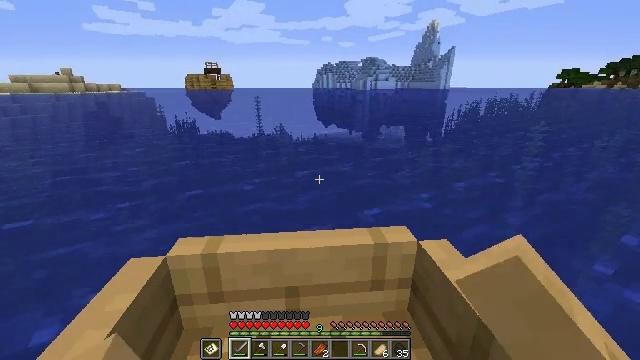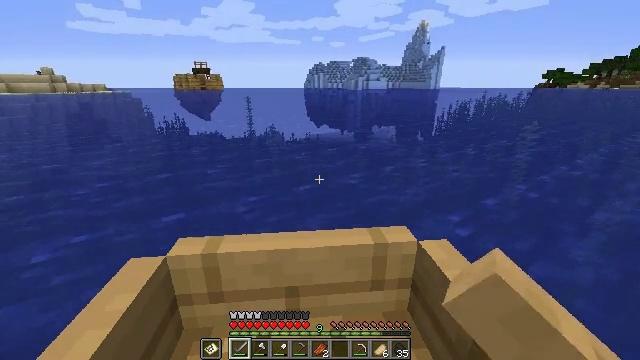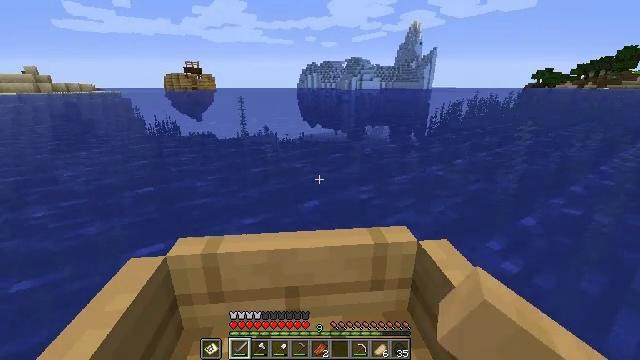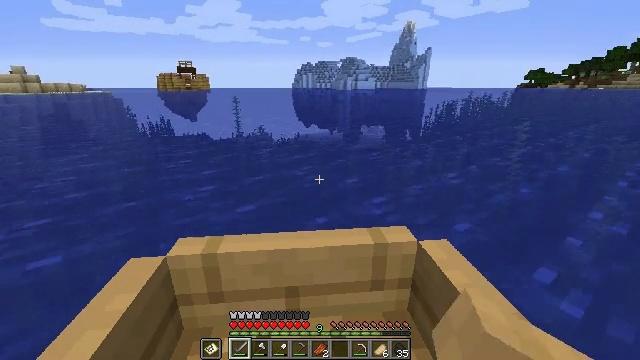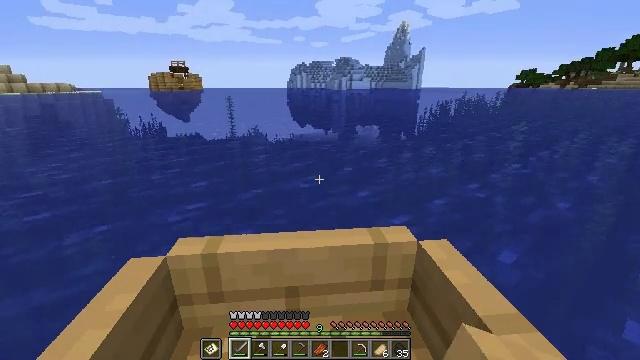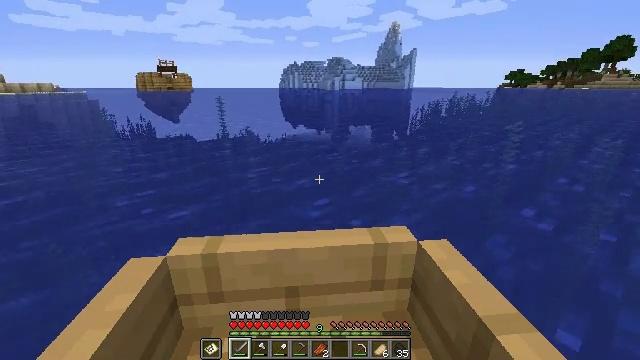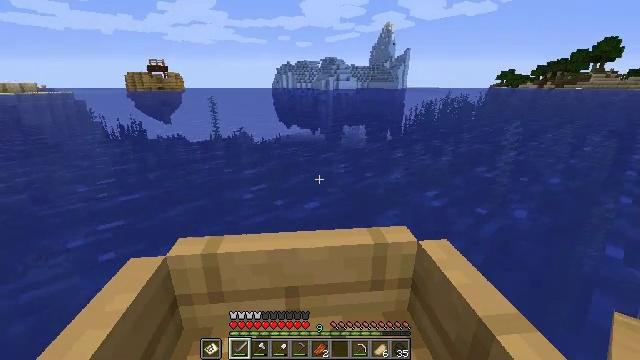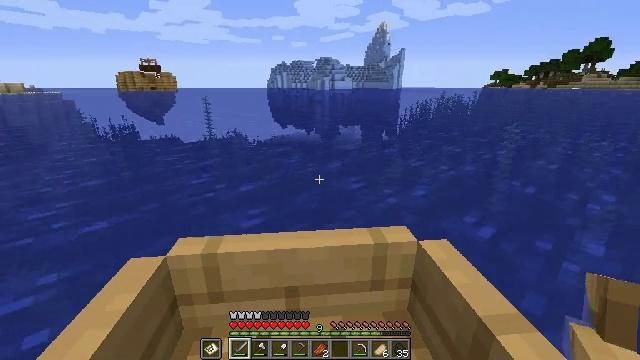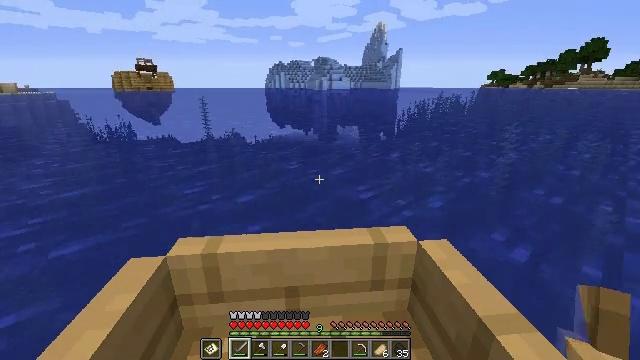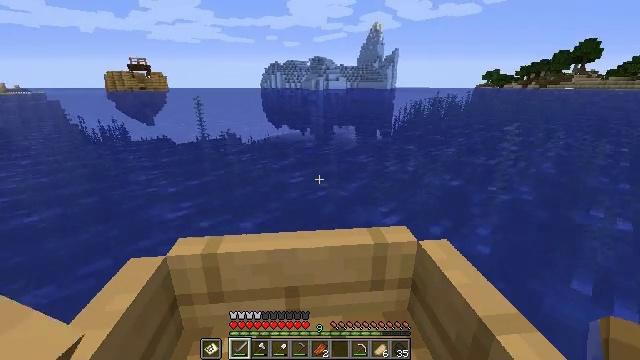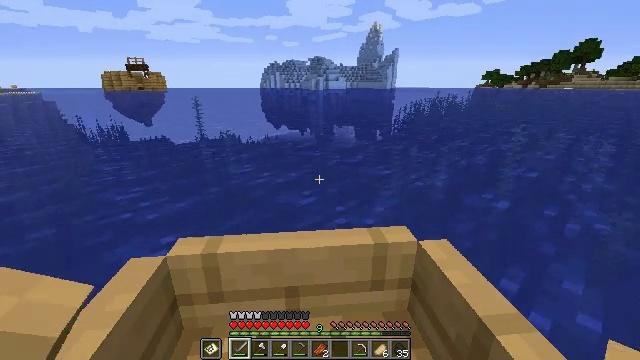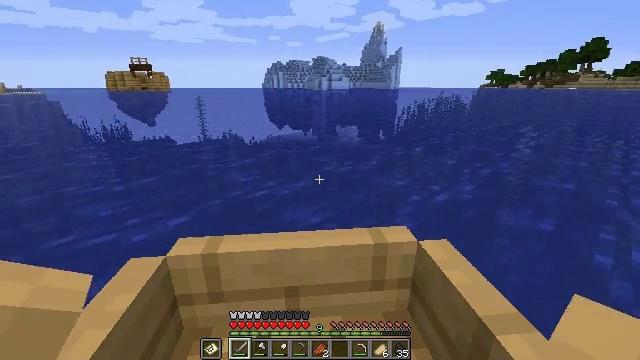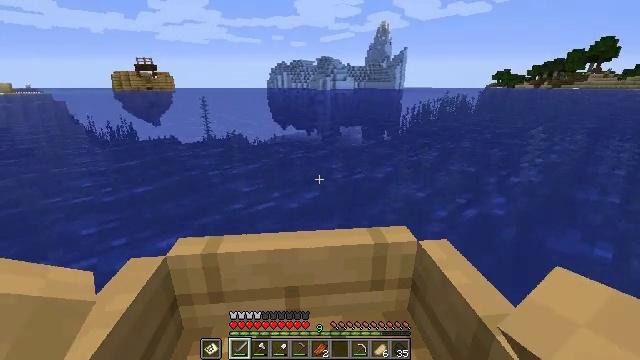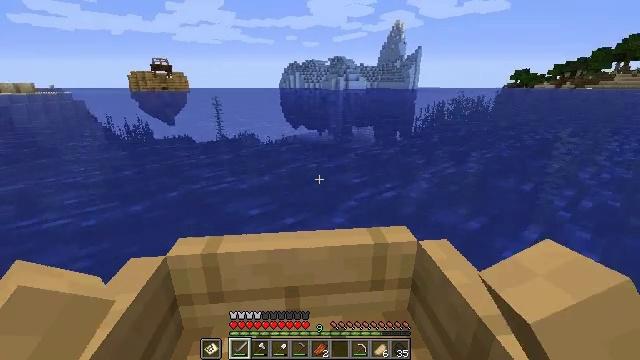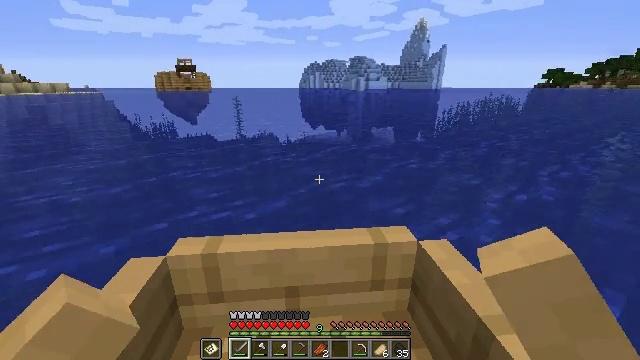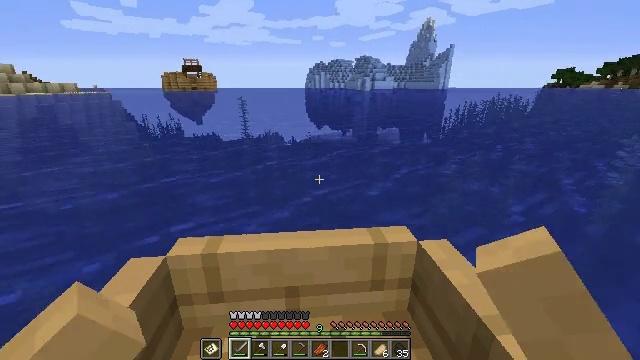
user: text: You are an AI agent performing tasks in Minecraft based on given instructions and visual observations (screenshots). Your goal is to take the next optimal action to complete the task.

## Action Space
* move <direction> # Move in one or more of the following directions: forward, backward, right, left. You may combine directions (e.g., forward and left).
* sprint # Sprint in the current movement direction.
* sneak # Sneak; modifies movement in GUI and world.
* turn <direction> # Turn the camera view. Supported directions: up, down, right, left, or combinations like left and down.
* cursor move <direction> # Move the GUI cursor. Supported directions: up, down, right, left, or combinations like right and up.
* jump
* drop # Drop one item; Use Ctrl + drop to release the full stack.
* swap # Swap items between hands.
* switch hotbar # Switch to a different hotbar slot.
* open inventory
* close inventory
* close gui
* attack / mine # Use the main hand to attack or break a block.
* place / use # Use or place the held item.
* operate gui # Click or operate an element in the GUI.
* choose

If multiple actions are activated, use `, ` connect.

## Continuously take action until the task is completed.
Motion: motion action
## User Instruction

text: Mine sand by the water.
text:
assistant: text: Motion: move forward
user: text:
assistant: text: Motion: move forward
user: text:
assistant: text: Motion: move forward
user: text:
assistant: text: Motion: move forward
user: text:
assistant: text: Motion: move forward
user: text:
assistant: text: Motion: move forward
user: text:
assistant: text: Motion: move forward
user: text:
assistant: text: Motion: move forward
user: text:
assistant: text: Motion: move forward and move left
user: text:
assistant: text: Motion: move forward and move left
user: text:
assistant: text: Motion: move forward and move left
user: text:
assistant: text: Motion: move forward and move left
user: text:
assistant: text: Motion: move forward
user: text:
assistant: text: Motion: move forward
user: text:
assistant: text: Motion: move forward
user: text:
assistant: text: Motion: move forward
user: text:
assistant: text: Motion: move forward
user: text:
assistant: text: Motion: move forward
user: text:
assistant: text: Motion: move forward
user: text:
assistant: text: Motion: move forward
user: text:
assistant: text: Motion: move forward
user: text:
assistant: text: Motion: move forward
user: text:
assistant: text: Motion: move forward
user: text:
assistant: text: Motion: move forward
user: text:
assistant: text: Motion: move forward
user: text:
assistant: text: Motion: move forward
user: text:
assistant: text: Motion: move forward
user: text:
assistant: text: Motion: move forward
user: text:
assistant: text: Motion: move forward
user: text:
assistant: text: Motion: move forward